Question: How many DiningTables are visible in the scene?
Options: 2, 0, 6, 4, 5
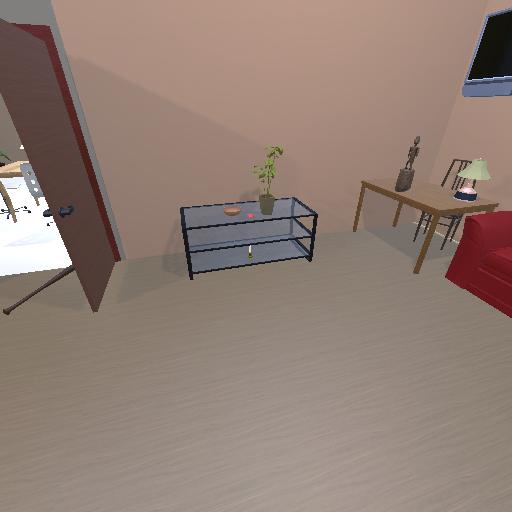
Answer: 2